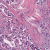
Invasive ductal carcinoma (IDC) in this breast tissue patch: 1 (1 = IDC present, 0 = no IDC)